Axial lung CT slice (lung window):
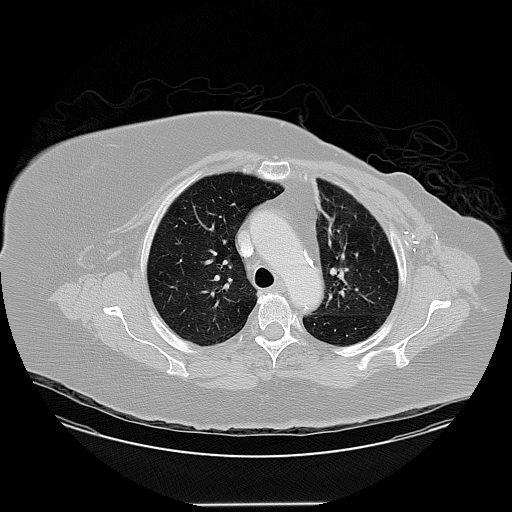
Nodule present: no